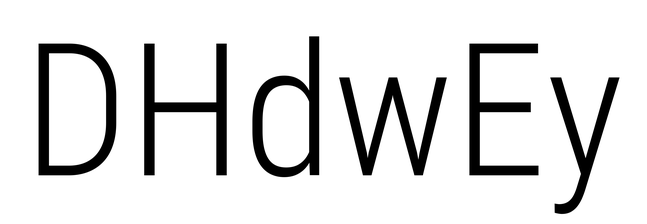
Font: Roboto_Condensed_Light